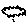
Label: cloud